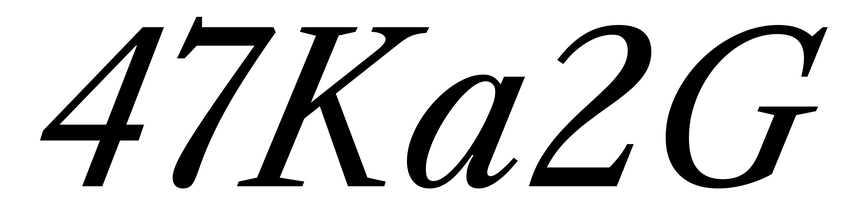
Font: LibreCaslonText-Italic_Italic